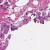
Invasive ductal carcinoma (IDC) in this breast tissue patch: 0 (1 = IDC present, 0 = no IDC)